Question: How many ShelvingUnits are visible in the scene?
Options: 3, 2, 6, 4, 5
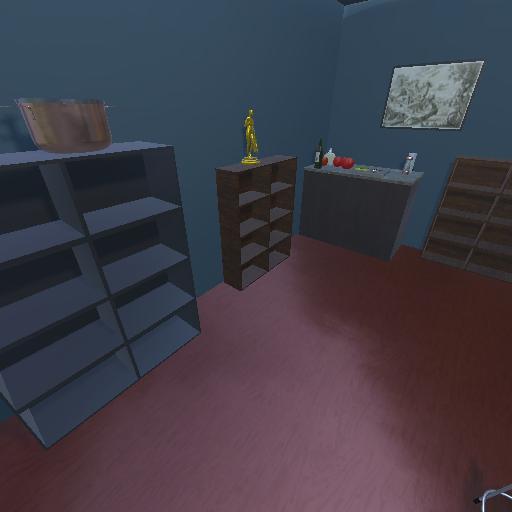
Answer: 3